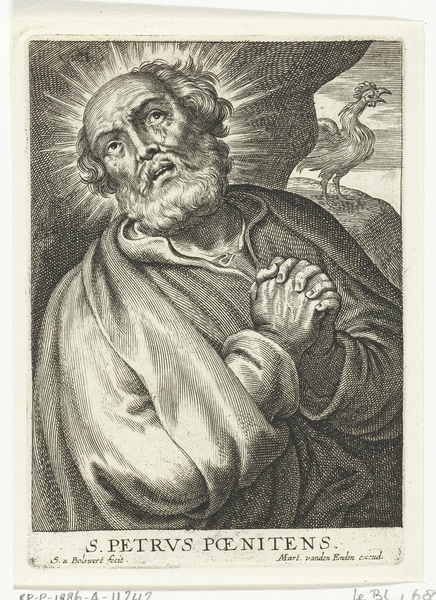
Titel: Heilige Petrus doet boete voor verraad
Künstler: Schelte Adamsz. Bolswert
Standort: Amsterdam
Institution: Rijksmuseum
Schlagwörter: mann, grau, schwarz, blick, alt, bart, kragen, ärmel, hände, sonne, traurig, schrift, grafik, buch, strahlen, weinen, druck, radierung, stich, seite, schwarzweiß, text, beten, gebet, schein, verzweiflung, heiligenschein, heiliger, hahn, petrus, krähen, tränen, seriendruck, verrat, pontius, bereuen, ponitens, poenitens, boswert